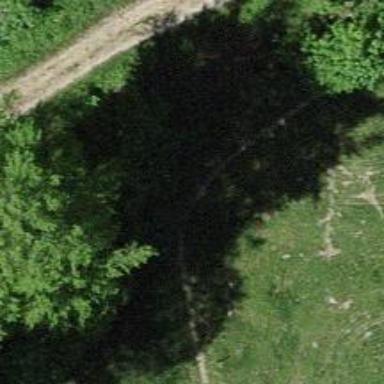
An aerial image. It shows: Path with track type of grade 3.